Question: I need the last row in a particular column that contains data in Excel. In openpyxl sheet.max_row or max_column gets us the maximum row or column in the whole sheet. But what I want is for a particular column.
My scenario is where I have to get some values from database and append it to the end of a particular column in Excel sheet.
In this screenshot, if I want max_column containing data in column 'C', it should return 10:

In the above image if I want last cell containing data of column 'C', it should return 10
------------- Solution 1 --------------------
'''
import pandas as pd
# lt is the dataframe containing the data to be loaded to excel file
for index,i in enumerate(lt):
panda_xl_rd = pd.read_excel('file.xlsx',"sheet_Name") # Panda Dataframe
max = len(panda_xl_rd.iloc[:,(col-1)].dropna())+2 ''' getting the
row_num of
last record in
column
dropna removes
the Nan
values else we
will get
the entire
sheets max
column length .
+2 gets
the next column
right after the
last column to
enter data '''
cellref = sheet.cell(row = max+index, column=col)
cellref.value = i
del panda_xl_rd
'''
------------------------Solution 2 ----------------------
> <URL>
------------------------Solution 3 ----------------------
> <URL>
Maybe solution 3 is a more concise one !!
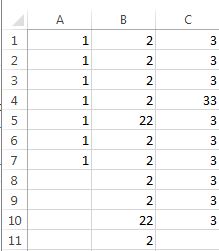
Answer: > : i want max_column containing data in Column 'C' it should return 10:
Simple count 'cell.value not Empty'
Documentation <URL>
> '''
for cell in Column('C'):
if not cell.value is empty:
count += 1
'''
---
> : What if we have an empty cell in between?
Count the Rows in sync with the Column Range, and use a 'maxRowWithData' variable. This will also work with empty cell between.
> '''
for row index, cell in enumerate Column('C'):
if not cell.value is empty:
maxRowWithData = row index
'''
: The cell index of 'openpyxl' is !
Documentation: <URL>